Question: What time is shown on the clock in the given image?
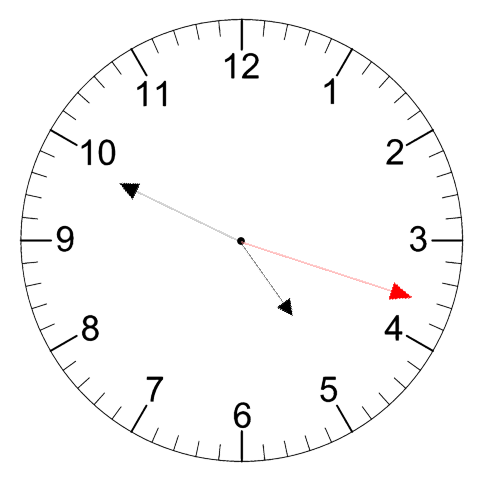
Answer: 04:49:18